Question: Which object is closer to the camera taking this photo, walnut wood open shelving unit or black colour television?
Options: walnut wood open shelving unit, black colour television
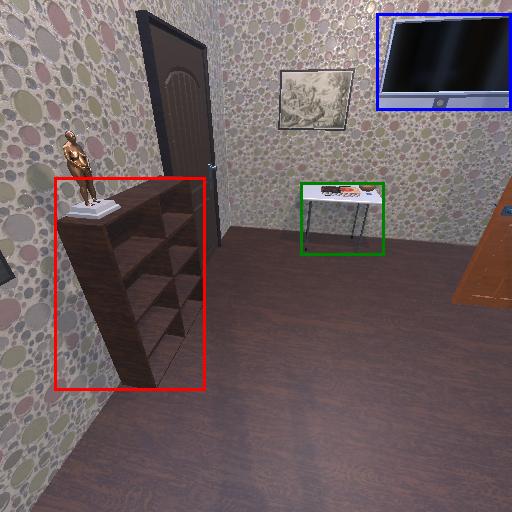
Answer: walnut wood open shelving unit